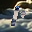
Label: 1